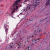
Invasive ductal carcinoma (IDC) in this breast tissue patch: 0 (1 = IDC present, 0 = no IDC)